Aerial crown-view tile of a tropical tree (Barro Colorado Island, Panama), acquired 20250818:
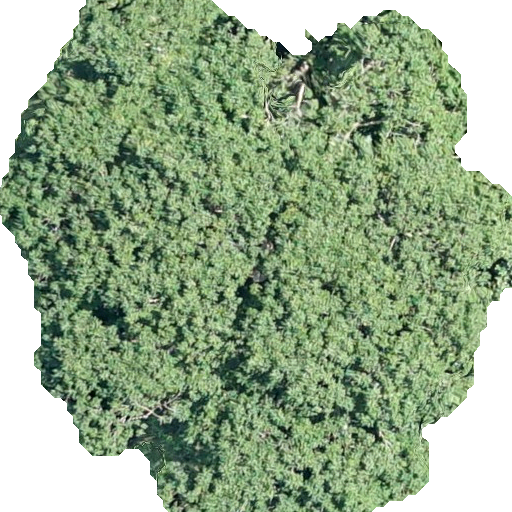
Species: Astronium graveolens
GBIF accepted scientific name: Astronium graveolens
Crown area: 305.716 m²